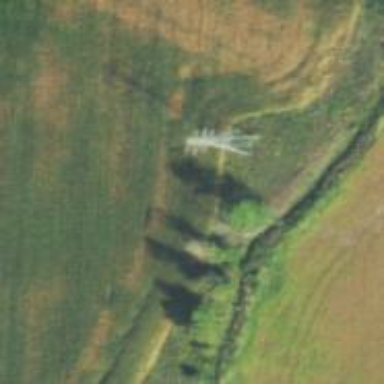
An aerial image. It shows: Lattice structure tower used for power transmission.